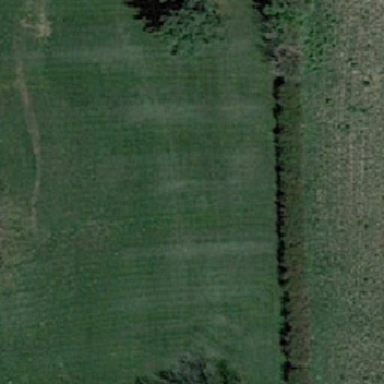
Next to the prairie is a clearing .